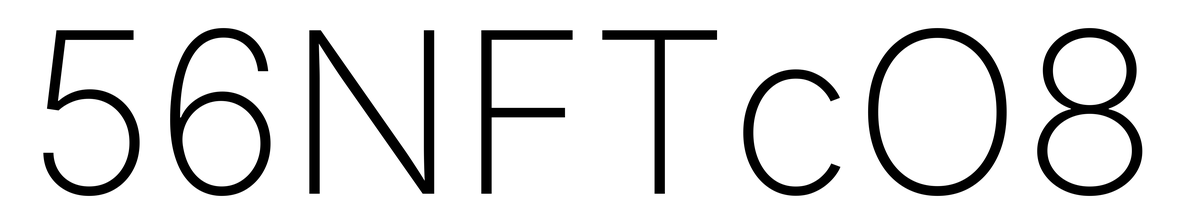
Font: Inter_ExtraLight